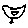
Label: bird